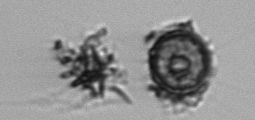
Label: Thalassiosira_TAG_external_detritus